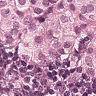
Metastatic tissue present: yes